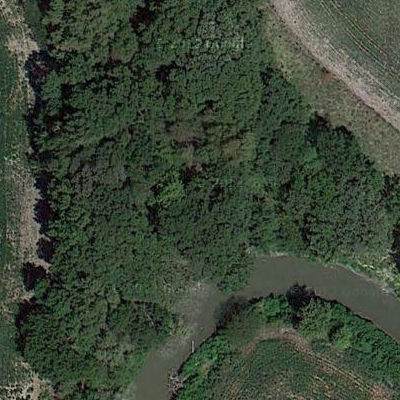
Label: eForest